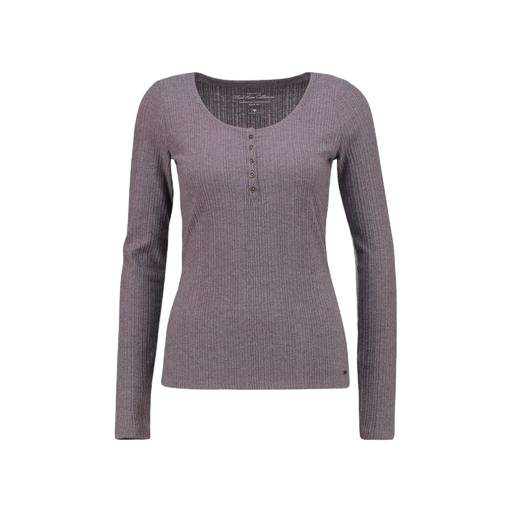
long-sleeve henley tee, henley shirt, gray rib henley, white background